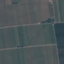
Land use / land cover: PermanentCrop